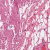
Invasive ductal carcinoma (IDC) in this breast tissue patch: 0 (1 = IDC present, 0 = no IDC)